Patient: sex M, age 76
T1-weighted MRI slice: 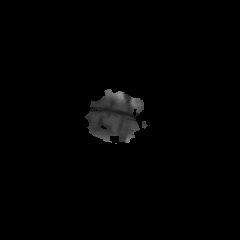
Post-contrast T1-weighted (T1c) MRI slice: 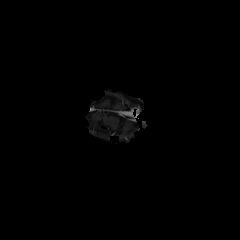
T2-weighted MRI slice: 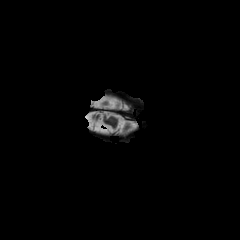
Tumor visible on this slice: no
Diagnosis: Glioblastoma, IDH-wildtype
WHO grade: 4